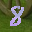
Label: 8